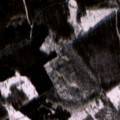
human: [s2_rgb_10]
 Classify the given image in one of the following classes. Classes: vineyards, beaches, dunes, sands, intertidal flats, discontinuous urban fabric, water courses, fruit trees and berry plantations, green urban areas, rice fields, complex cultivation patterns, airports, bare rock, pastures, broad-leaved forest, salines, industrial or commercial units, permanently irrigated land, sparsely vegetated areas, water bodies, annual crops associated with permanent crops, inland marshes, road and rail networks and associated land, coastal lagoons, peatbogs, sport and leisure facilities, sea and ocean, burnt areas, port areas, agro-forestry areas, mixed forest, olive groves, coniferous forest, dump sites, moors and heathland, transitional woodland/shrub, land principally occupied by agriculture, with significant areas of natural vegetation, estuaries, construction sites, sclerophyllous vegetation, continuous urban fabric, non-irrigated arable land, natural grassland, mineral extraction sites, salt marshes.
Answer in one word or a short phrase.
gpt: coniferous forest, mixed forest, transitional woodland/shrub